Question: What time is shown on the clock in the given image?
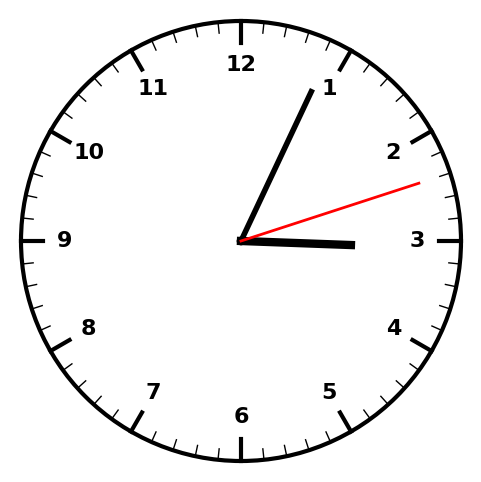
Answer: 03:04:12